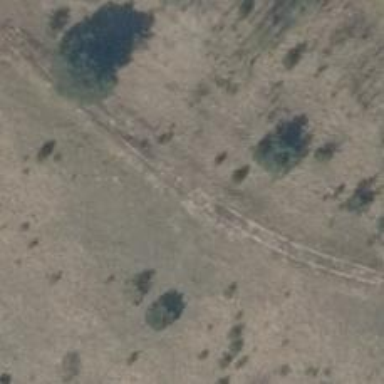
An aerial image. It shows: Track with grass surface. The track type is grade3.